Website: crate-barrel
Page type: billing-address
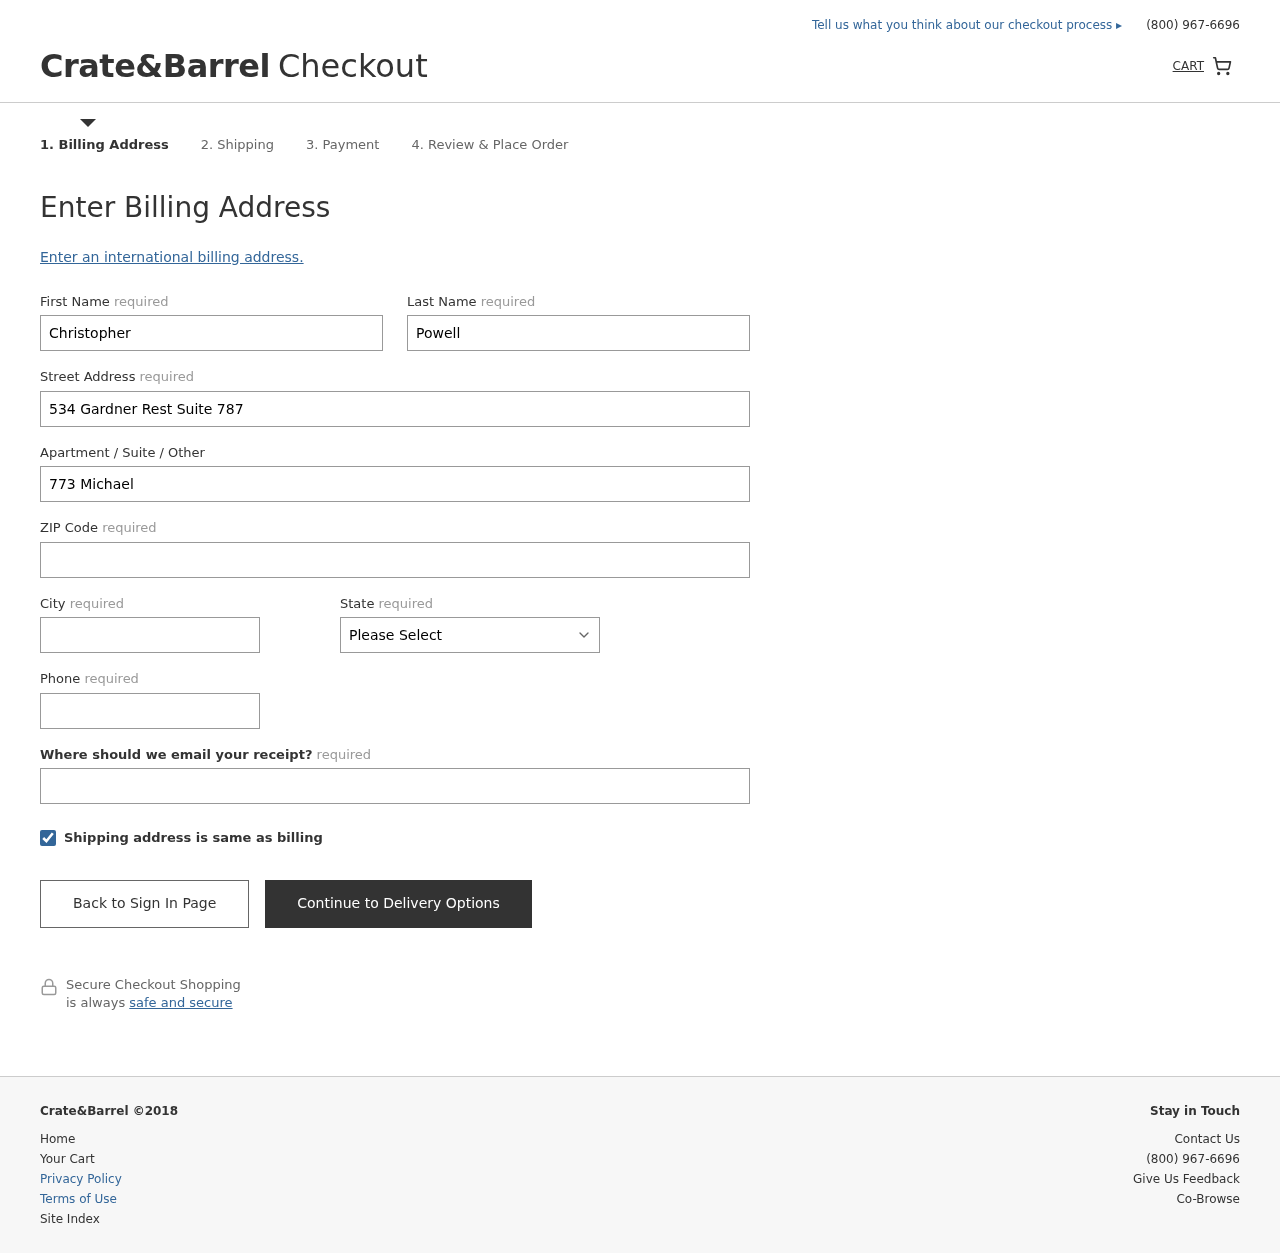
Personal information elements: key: PII_STATE
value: Alabama
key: PII_FIRSTNAME
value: Christopher
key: PII_LASTNAME
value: Powell
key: PII_STREET
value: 534 Gardner Rest Suite 787
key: PII_STREET2
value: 773 Michael Lake Apt. 361
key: PII_POSTCODE
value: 53334
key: PII_CITY
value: East Jonathan
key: PII_PHONE
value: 5887243854
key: PII_EMAIL
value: cpowell@gmail.com